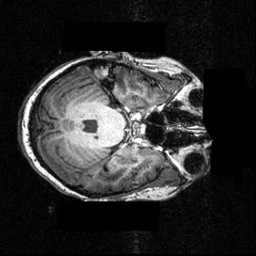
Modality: T1w
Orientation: axial
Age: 20
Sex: female
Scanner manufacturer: siemens
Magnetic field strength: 3.951 T
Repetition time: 1.5 s
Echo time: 0.00335 s